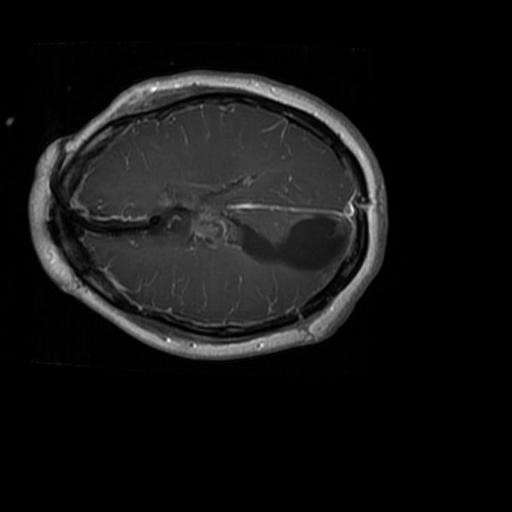
Label: brain_glioma